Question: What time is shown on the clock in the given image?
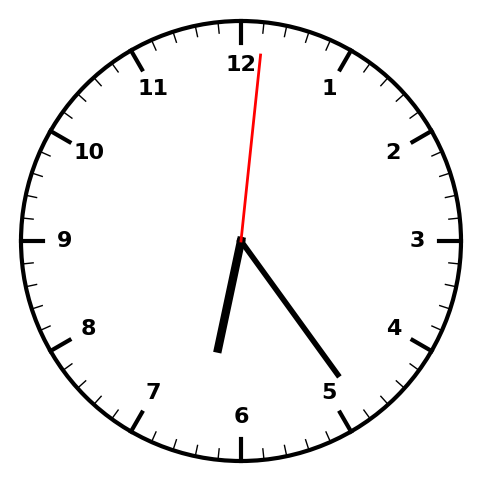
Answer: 06:24:01